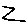
Label: zigzag